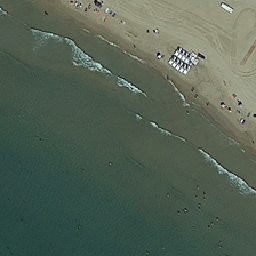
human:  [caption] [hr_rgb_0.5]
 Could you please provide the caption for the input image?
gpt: Seawater has the structure of fish scales.

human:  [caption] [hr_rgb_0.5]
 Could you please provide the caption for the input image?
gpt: The sea water has the same texture as fish.

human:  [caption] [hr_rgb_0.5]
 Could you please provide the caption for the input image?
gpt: many people have a bath tanning on the beach near the sea .

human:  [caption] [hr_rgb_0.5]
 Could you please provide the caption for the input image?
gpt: there are lots of people sit on the edge of the beach .

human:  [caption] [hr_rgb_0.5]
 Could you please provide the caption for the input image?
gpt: some people are in a yellow beach near a green ocean .